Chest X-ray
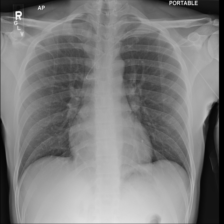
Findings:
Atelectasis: negative
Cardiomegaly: negative
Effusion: negative
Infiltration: negative
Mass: negative
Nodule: negative
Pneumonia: negative
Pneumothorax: negative
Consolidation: negative
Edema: negative
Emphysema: negative
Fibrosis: negative
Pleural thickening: negative
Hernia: negative